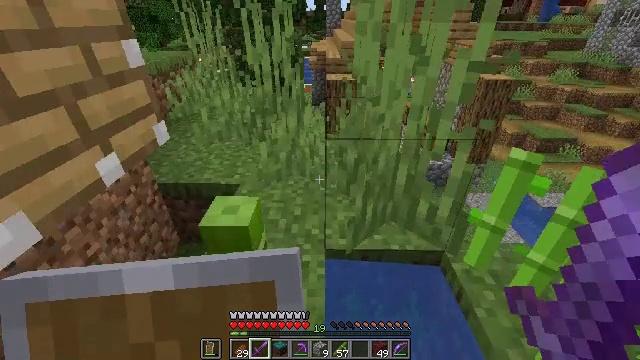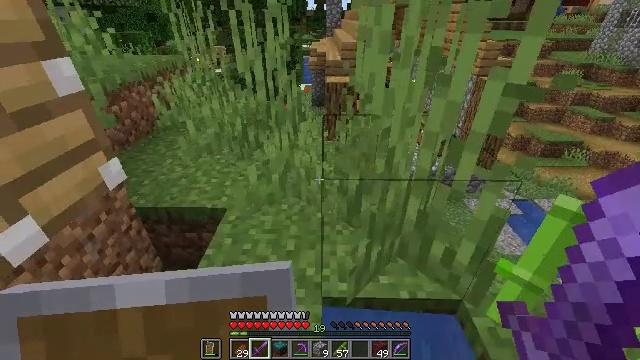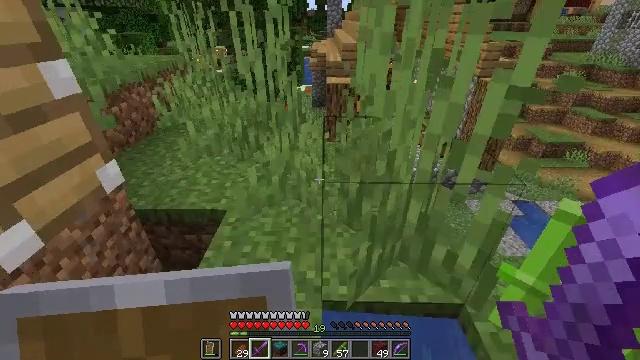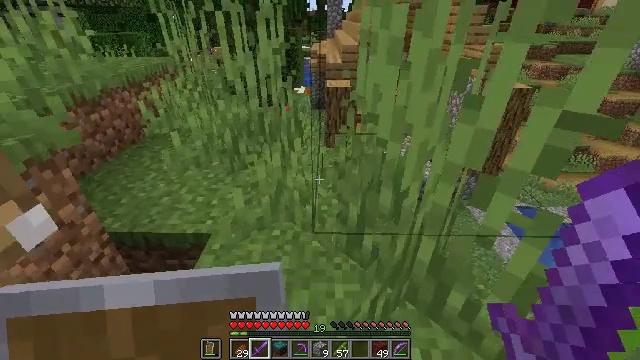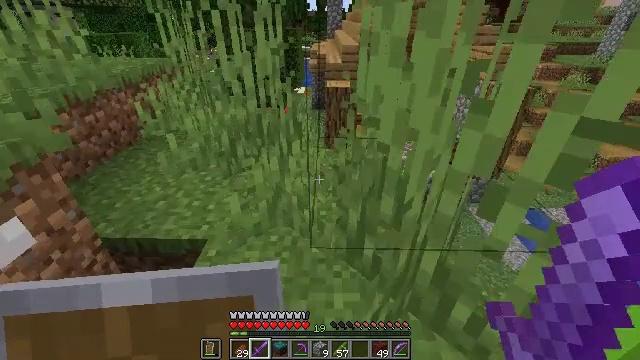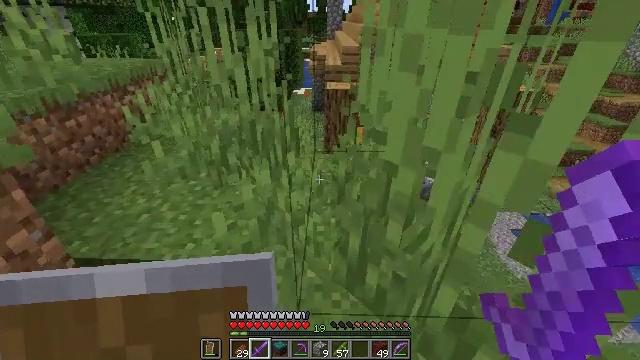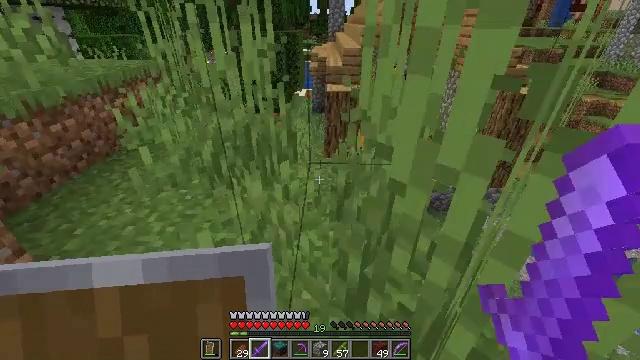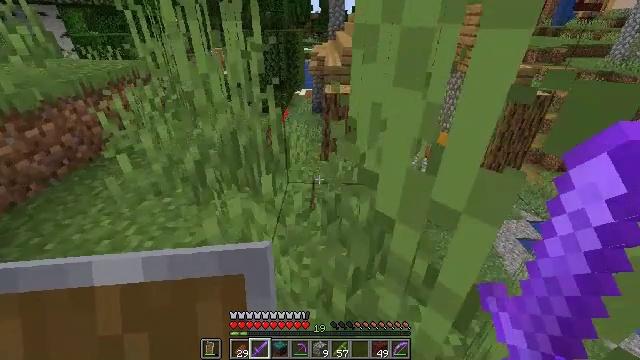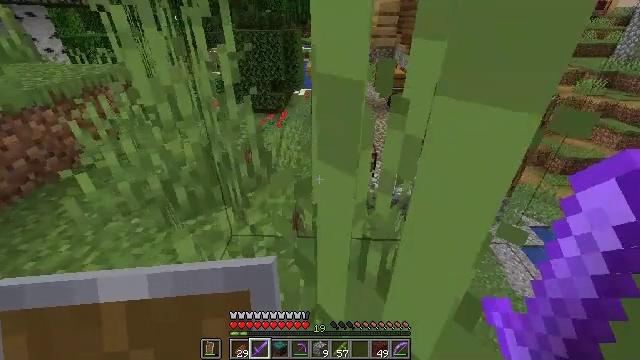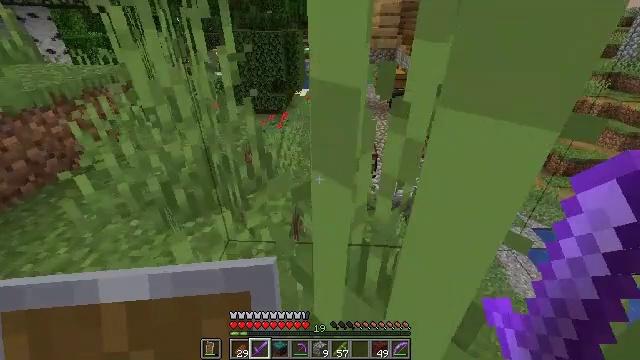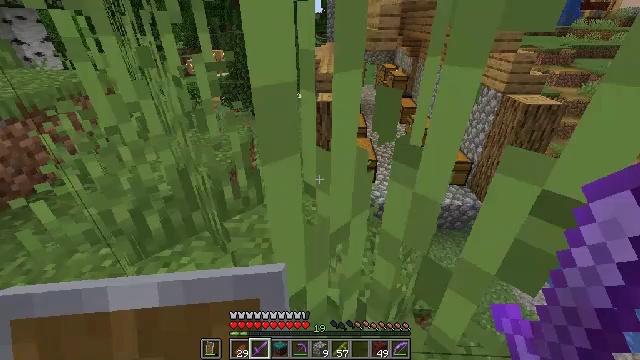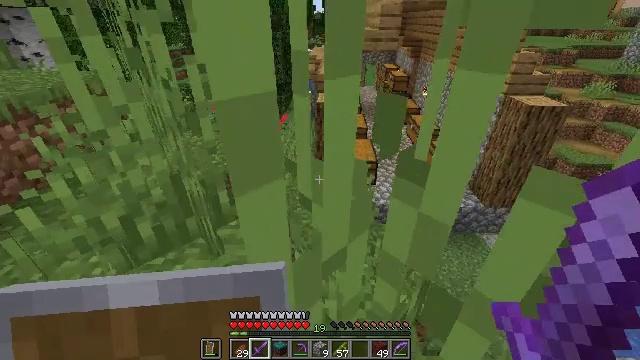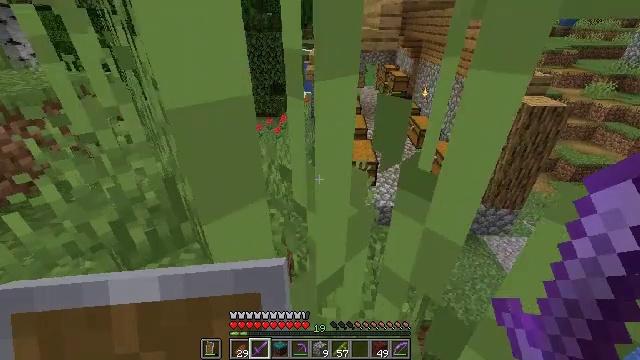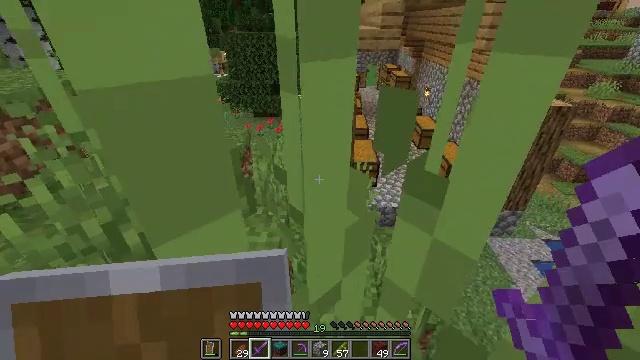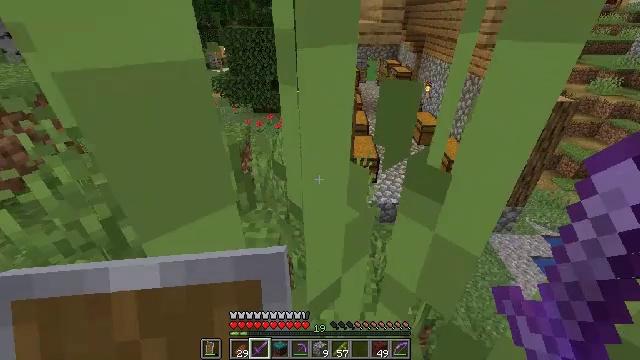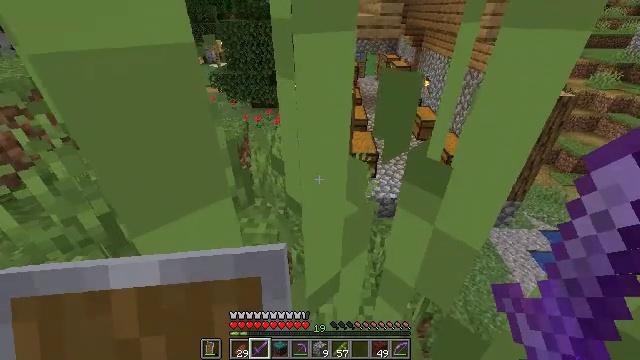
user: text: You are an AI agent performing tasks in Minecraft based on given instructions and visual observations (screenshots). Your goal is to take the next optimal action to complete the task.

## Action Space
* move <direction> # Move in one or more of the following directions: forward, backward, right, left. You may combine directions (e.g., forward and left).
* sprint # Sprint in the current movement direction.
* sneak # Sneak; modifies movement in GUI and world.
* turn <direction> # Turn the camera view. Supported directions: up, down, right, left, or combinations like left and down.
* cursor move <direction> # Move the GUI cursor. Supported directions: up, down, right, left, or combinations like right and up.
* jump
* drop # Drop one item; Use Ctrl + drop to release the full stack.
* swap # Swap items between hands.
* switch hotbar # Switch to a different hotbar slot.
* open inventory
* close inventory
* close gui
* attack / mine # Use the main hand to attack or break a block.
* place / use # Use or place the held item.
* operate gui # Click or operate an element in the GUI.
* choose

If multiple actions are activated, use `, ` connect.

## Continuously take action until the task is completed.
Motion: motion action
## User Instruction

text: Remove the tall grass to clear the area.
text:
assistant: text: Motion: move forward
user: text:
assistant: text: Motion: move forward
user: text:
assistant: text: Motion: move forward
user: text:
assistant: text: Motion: move forward
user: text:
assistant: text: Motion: move forward
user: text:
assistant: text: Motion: move forward and move right
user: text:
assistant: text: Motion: move forward and move right
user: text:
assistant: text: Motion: move forward and move right
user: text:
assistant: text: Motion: move forward
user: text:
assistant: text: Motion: move forward
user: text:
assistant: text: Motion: no_op
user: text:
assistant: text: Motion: no_op
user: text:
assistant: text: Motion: no_op
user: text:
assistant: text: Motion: no_op
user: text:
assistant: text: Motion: turn down
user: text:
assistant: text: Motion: no_op
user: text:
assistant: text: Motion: no_op
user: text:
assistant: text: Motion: no_op
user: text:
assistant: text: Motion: no_op
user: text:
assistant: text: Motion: no_op
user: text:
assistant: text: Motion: turn left
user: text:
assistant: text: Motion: turn left and up
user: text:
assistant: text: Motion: turn left
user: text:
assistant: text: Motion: turn left
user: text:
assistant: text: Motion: turn left
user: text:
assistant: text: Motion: turn left
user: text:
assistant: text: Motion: turn left
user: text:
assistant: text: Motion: turn left
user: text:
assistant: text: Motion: turn left
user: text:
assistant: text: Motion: turn left and up